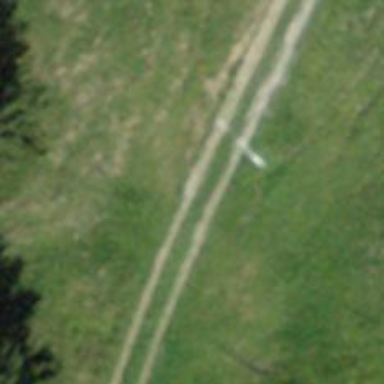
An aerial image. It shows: Track with grade 4 tracktype.